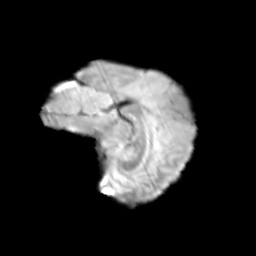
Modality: T2w
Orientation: sagittal
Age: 12
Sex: female
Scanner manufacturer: siemens
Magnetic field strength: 3 T
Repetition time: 3.8 s
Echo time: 0.07 s